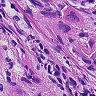
Metastatic tissue present: yes